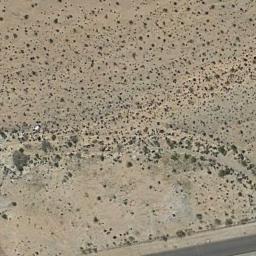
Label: chaparral